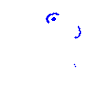
Particle: kaon